Question: I'm fairly new to SQL and am having trouble generating the correct information. I have a data set with FinishedGood part numbers and ProductClassCode, among other things. What I am looking for is all FinishedGood part numbers with multiple ProductClassCode's, one of which is 'WU'. I can run a query to find all ProductClassCode's equal to WU:
'''
select finished_good
from FFTGGM.data_attributes_ext
where prodclass_cd = 'WU'
'''
But I'm having trouble figuring out how to use that query to compare it to all FinishedGood's to generate a list of FinishedGood's with a ProdClasssCode of 'WU' AND something else. I know I can use it as a sub-query, but I'm unsure of how to get the correct order for the look up. Any advice?
-Edit-
Some sample data:

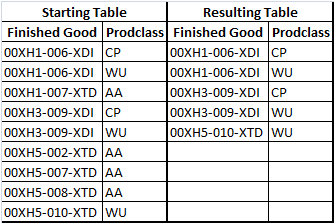
Answer: You could use an IN clause or an EXISTS clause:
'''
select *
from FFTGGM.data_attributes_ext
where finished_good in
(
select distinct finished_good
from FFTGGM.data_attributes_ext
where prodclass_cd = 'WU'
)
'''
or
'''
select *
from FFTGGM.data_attributes_ext A
where
EXISTS (
select finished_good
from FFTGGM.data_attributes_ext B
where A.finished_good=B.finished_good
and prodclass_cd = 'WU'
)
'''
If you only want finished goods which have 'WU" and also have another non-WU product-class, you could do two checks, like this:
'''
select *
from FFTGGM.data_attributes_ext A
where
EXISTS (
select finished_good
from FFTGGM.data_attributes_ext B
where A.finished_good=B.finished_good
and prodclass_cd = 'WU'
)
and
EXISTS (
select finished_good
from FFTGGM.data_attributes_ext B
where A.finished_good=B.finished_good
and prodclass_cd <> 'WU'
)
'''